Aerial crown-view tile of a tropical tree (Barro Colorado Island, Panama), acquired 20250217:
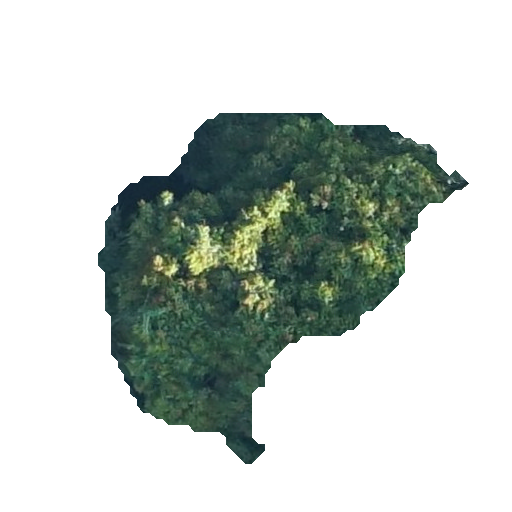
Species: Protium stevensonii
GBIF accepted scientific name: Tetragastris panamensis
Crown area: 107.955 m²